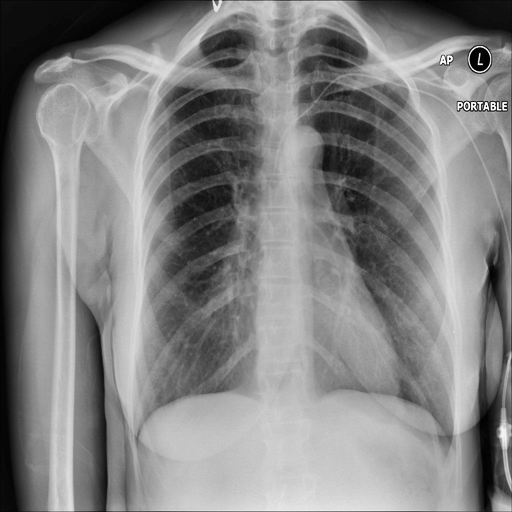
Finding: NORMAL